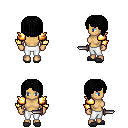
a pixel art fantasy rpg character, female body template, human, tanned skin, gold arm armor, white pants, black pageboy hairstyle, gray slippers, dagger, four views (front, back, left, right), 2x2 character sprite sheet, small pixel art, hard edges, no anti-aliasing